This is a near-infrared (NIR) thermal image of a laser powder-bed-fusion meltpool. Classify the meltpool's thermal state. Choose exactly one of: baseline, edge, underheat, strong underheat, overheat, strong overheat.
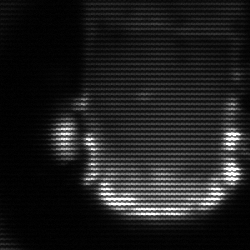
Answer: baseline